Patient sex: F
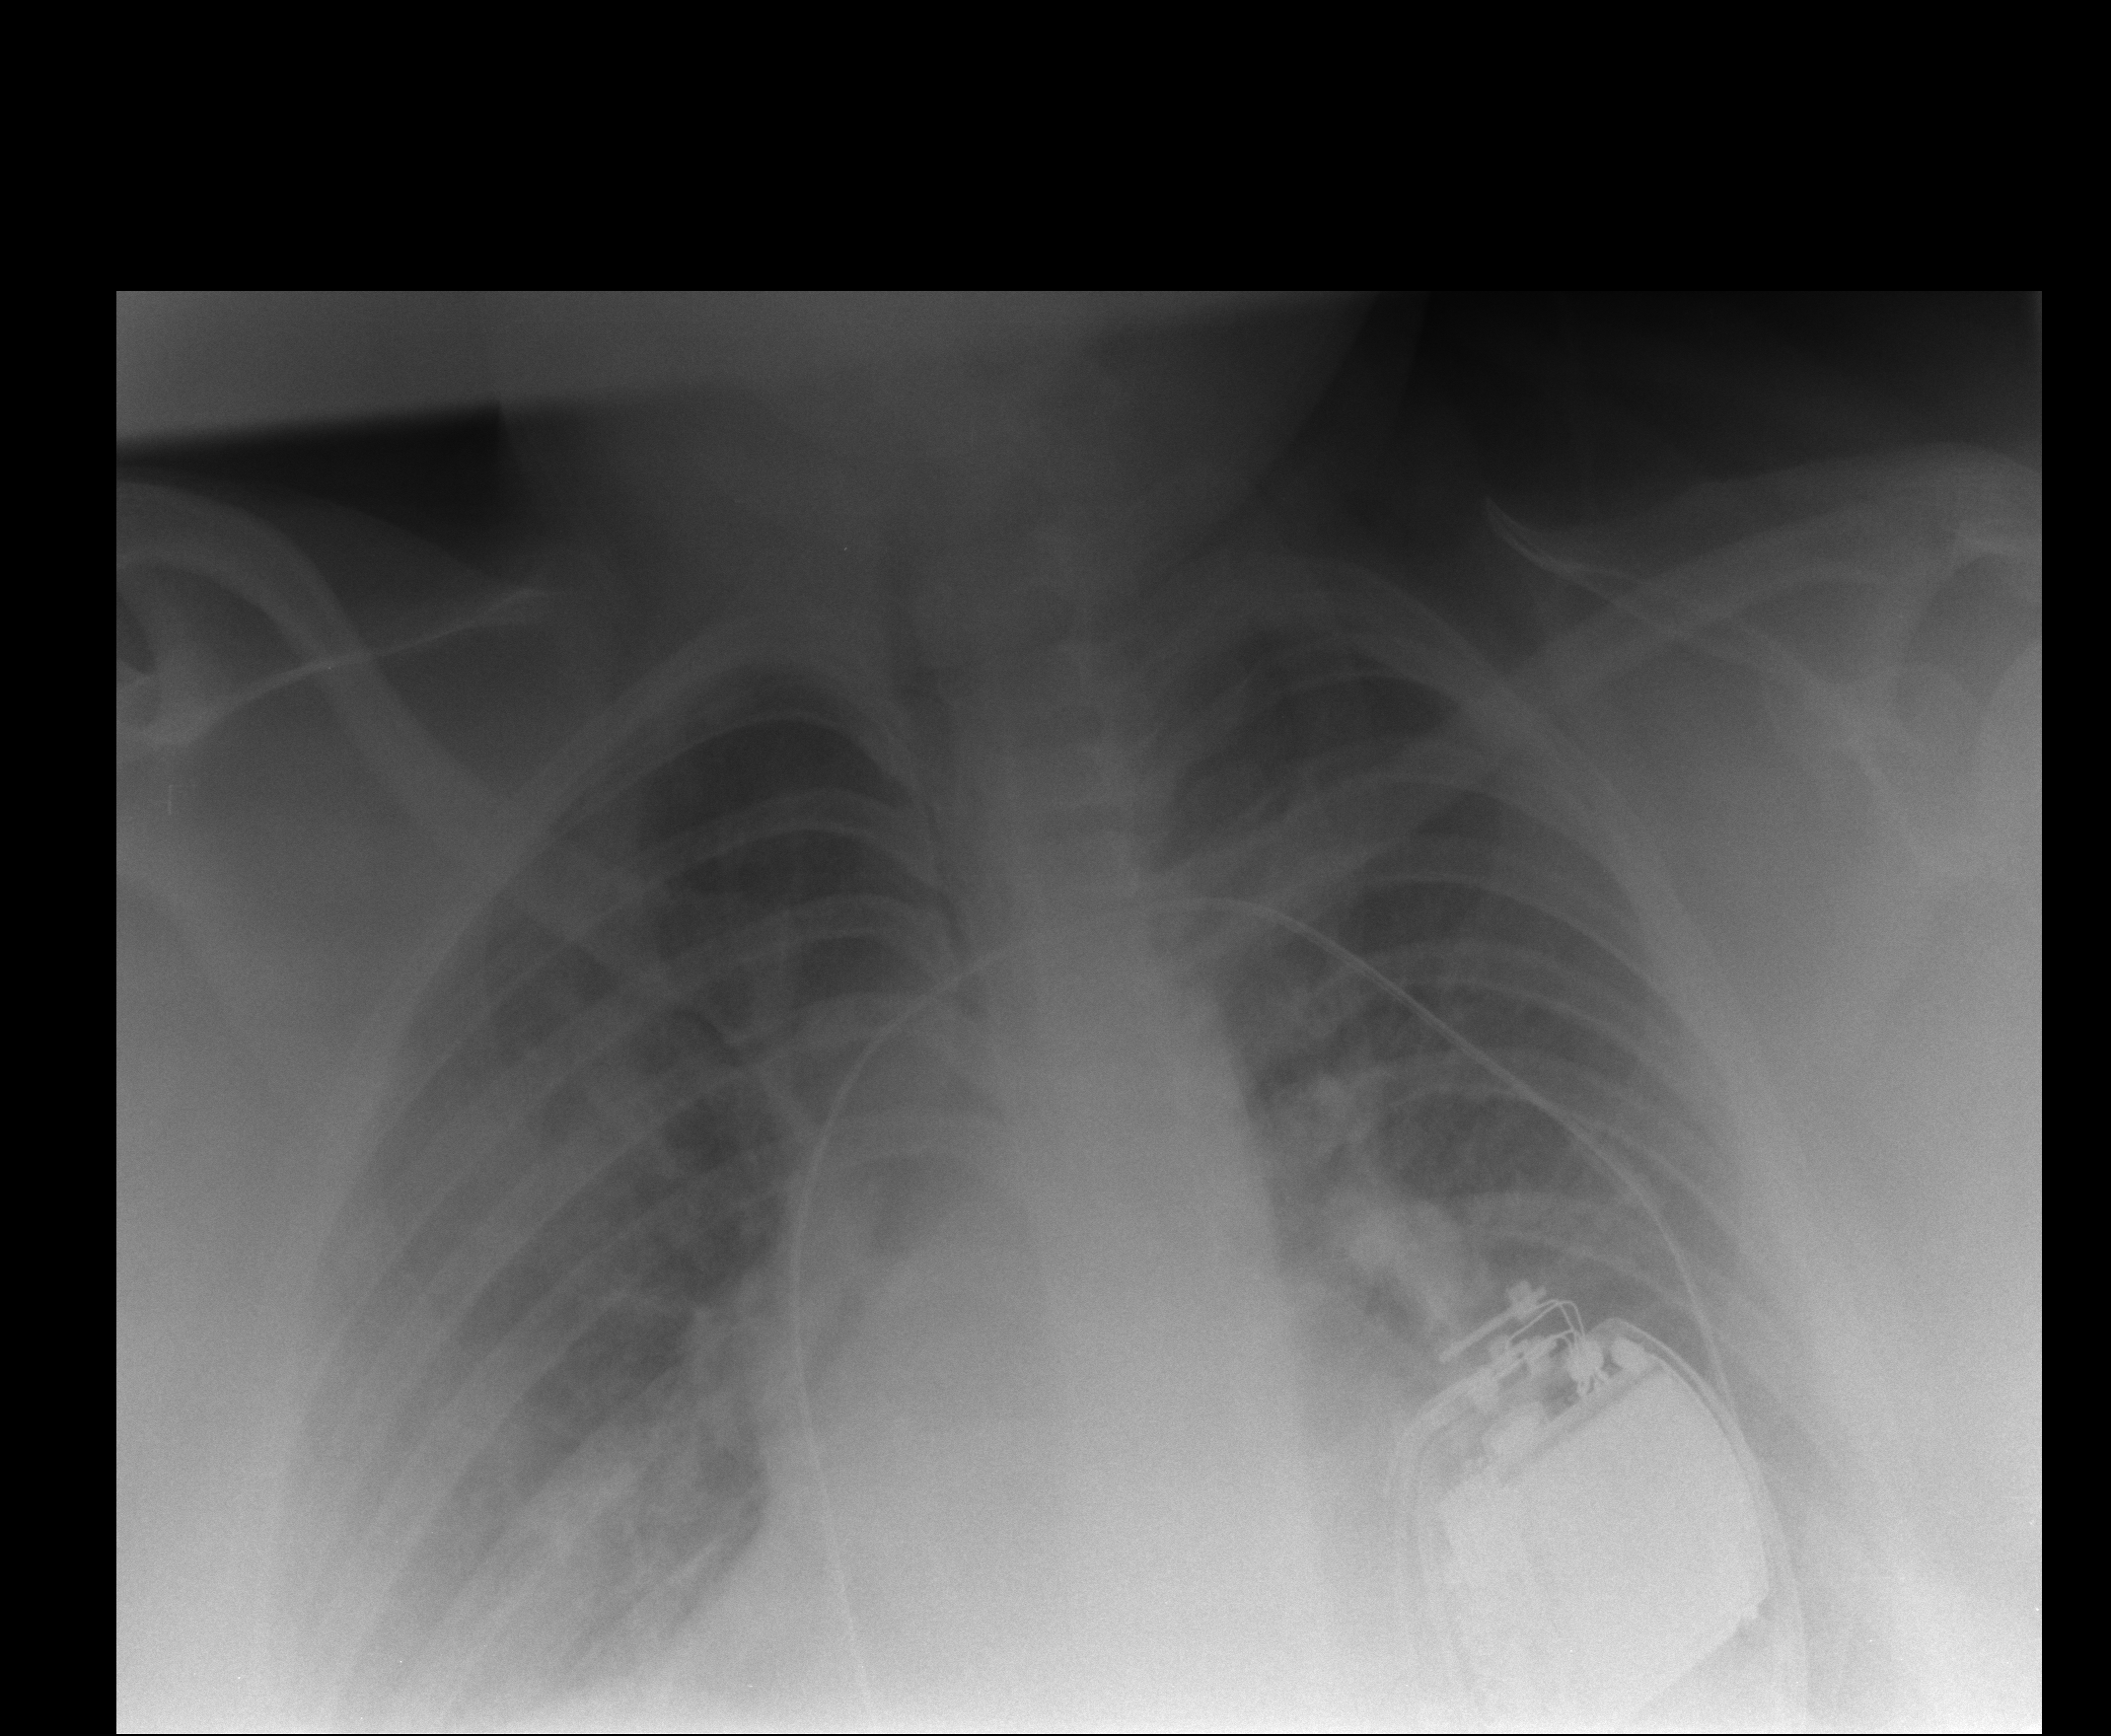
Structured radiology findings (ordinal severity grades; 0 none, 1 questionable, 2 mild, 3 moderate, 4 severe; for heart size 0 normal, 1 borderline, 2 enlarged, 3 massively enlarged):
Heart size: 2
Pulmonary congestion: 2
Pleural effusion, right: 2
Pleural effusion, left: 2
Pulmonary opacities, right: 2
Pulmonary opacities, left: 1
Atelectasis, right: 2
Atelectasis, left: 2